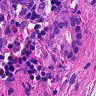
Metastatic tissue present: yes